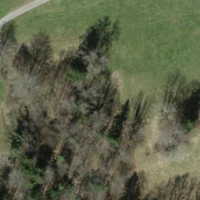
EUNIS habitat code: 24
Species observed at this site:
Euphorbia cyparissias